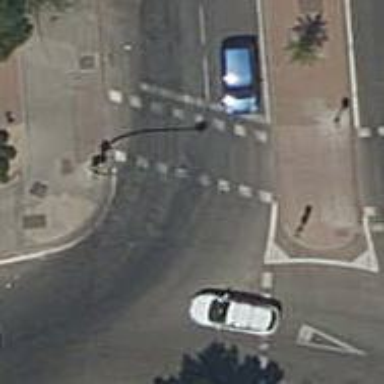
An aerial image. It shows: Crossing with traffic signals.